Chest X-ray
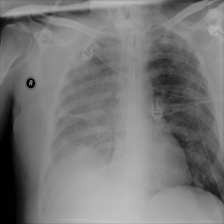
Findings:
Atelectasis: negative
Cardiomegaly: negative
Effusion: positive
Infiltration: negative
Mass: negative
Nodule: negative
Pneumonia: negative
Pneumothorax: negative
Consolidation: negative
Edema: negative
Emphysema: negative
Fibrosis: negative
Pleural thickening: negative
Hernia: negative